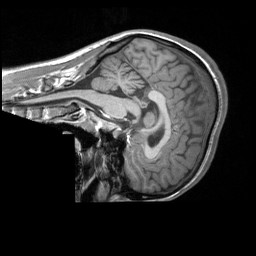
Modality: T1w
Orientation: sagittal
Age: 21
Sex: female